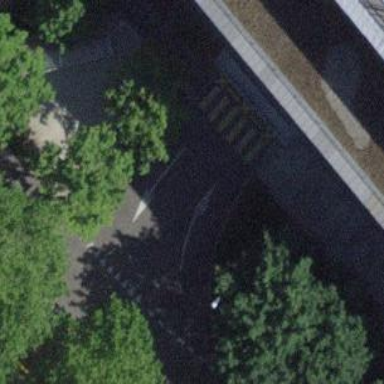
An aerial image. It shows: Bicycle parking facility.